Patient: sex M, age 43
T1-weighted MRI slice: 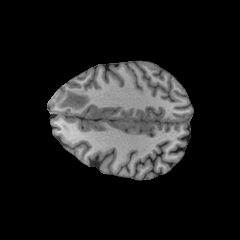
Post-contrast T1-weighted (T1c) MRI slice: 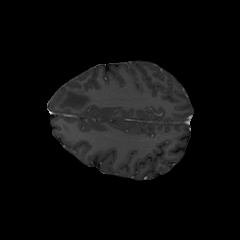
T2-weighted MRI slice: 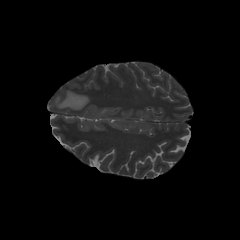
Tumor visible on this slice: yes
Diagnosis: Glioblastoma, IDH-wildtype
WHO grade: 4